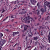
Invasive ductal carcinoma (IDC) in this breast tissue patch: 1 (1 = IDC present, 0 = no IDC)